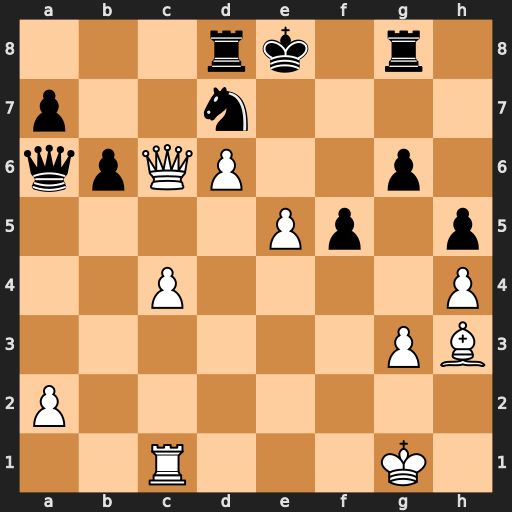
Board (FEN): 3rk1r1/p2n4/qpQP2p1/4Pp1p/2P4P/6PB/P7/2R3K1
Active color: w
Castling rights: -
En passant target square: f6
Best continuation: exf6 Kf8 Qe4 Re8 Qf4 Qa3 f7